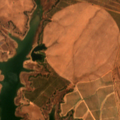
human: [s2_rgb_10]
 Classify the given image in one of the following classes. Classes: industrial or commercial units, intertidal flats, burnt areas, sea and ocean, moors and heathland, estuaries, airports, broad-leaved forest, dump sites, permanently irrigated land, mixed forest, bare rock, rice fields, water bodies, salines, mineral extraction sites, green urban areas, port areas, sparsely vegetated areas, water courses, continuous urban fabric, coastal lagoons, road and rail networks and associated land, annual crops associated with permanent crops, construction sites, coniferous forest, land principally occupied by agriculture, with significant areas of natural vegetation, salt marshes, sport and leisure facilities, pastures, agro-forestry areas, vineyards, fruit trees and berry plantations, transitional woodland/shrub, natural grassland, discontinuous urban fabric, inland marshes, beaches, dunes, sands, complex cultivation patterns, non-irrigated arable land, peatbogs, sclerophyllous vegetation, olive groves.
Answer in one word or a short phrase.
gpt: non-irrigated arable land, permanently irrigated land, vineyards, transitional woodland/shrub, water bodies